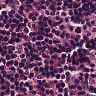
Metastatic tissue present: no